【题型】填空题　【知识点】立体几何　【难度】medium
如图，已知正三角形$ABC$和正方形$BCDE$的边长均为$2$，且二面角$A-BC-D$的大小为$\dfrac{\pi}{6}$，则$\overrightarrow{AC} \cdot \overrightarrow{BD} = \underline{\quad\quad\quad\quad}$。

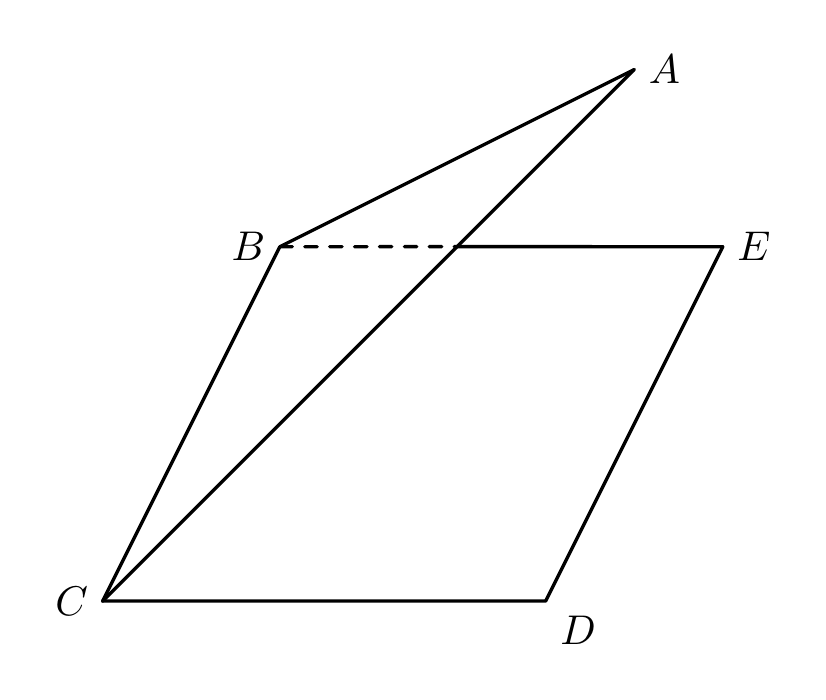
【解答】
【答案】$\boldsymbol{-1}$

【解析】设$F$，$G$分别为$BC$，$DE$的中点，连接$AF$，$FG$。

在正三角形$ABC$中，$AF \perp BC$，$AF = \sqrt{3}$。

在正方形$BCDE$中，$FG \parallel CD$，$FG \perp BC$，$FG = CD = 2$。

所以$\angle AFG$为二面角$A-BC-D$的平面角，即$\angle AFG = \dfrac{\pi}{6}$。

\begin{align*}
\overrightarrow{AC} \cdot \overrightarrow{BD} &= (\overrightarrow{AF} + \overrightarrow{FC}) \cdot (\overrightarrow{BC} + \overrightarrow{CD}) = \left(\overrightarrow{AF} + \frac{1}{2}\overrightarrow{BC}\right) \cdot (\overrightarrow{BC} + \overrightarrow{FG}) \\
&= \overrightarrow{AF} \cdot \overrightarrow{BC} + \overrightarrow{AF} \cdot \overrightarrow{FG} + \frac{1}{2}\overrightarrow{BC}^2 + \frac{1}{2}\overrightarrow{BC} \cdot \overrightarrow{FG} \\
&= \sqrt{3} \times 2 \times \left(-\cos\frac{\pi}{6}\right) + \frac{1}{2} \times 2^2 \\
&= -1.
\end{align*}

故答案为：$-1$。

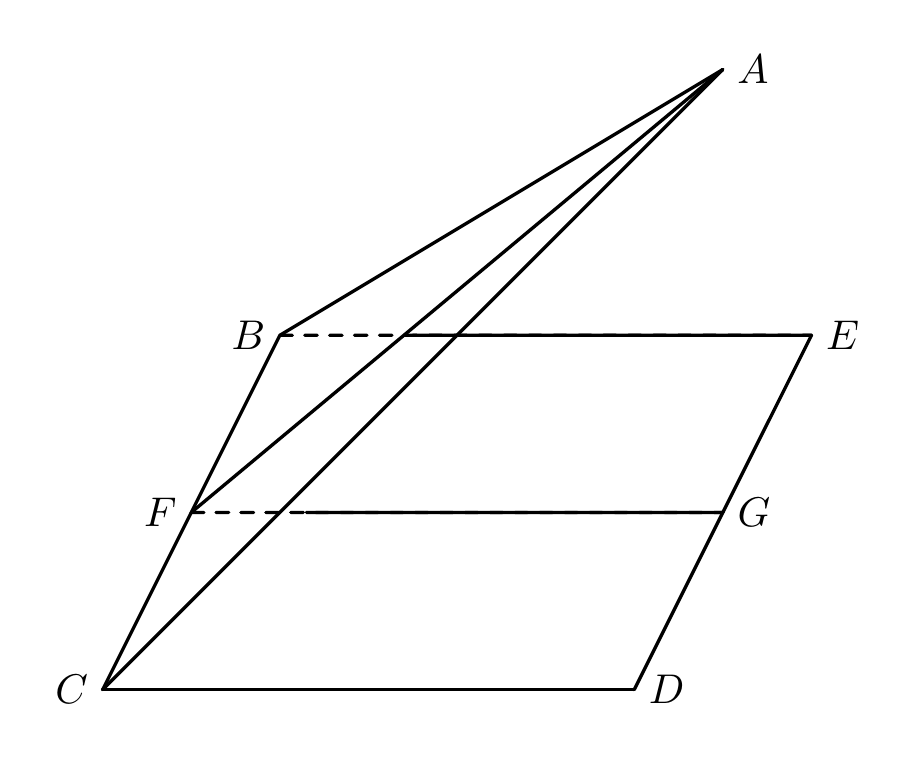